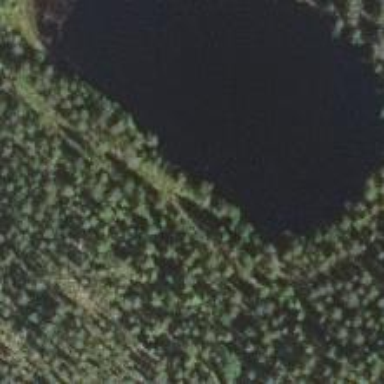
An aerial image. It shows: Pond surrounded by natural water.